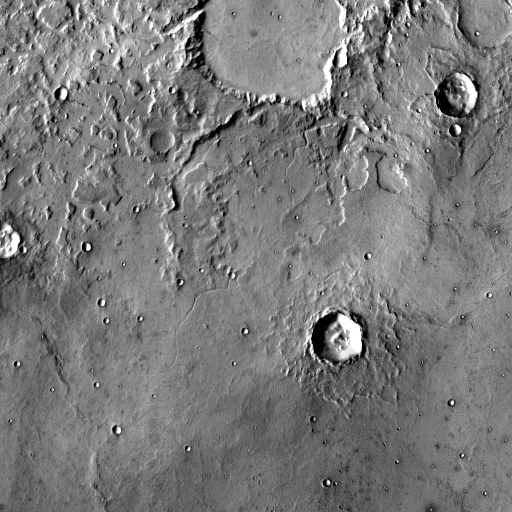
Crater classes present: Background, Other, Layered, Buried, Secondary